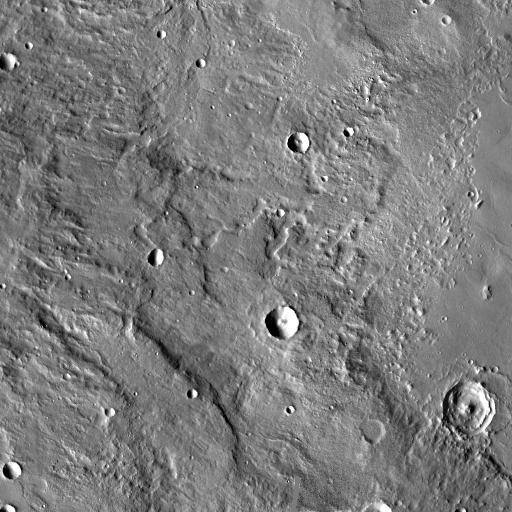
Crater classes present: Background, Other, Layered, Buried, Secondary